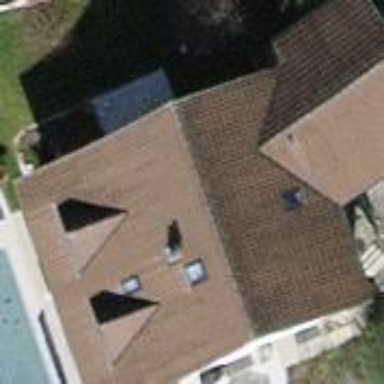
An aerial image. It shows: Gabled house with brown roof. The roof is oriented across the building.